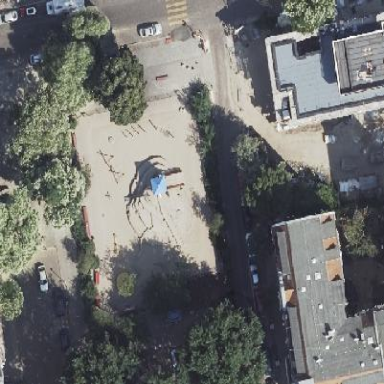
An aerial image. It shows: Sandpit at the playground.